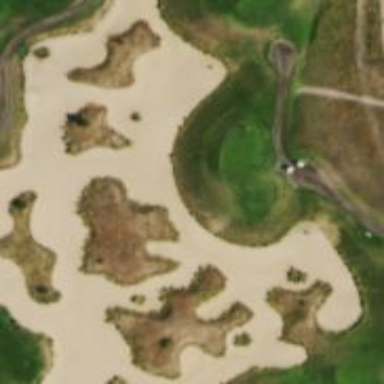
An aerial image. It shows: Sand bunker on golf course.